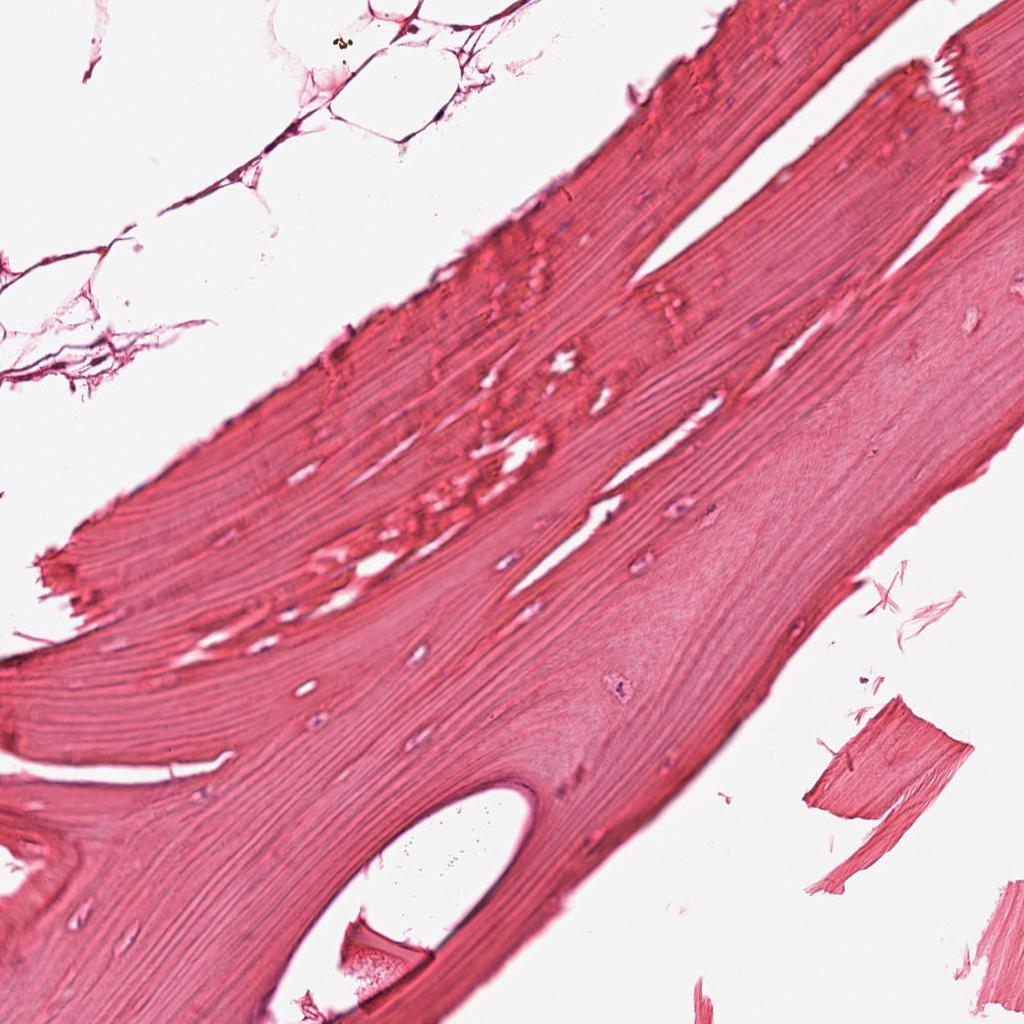
Label: Non-Tumor